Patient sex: M
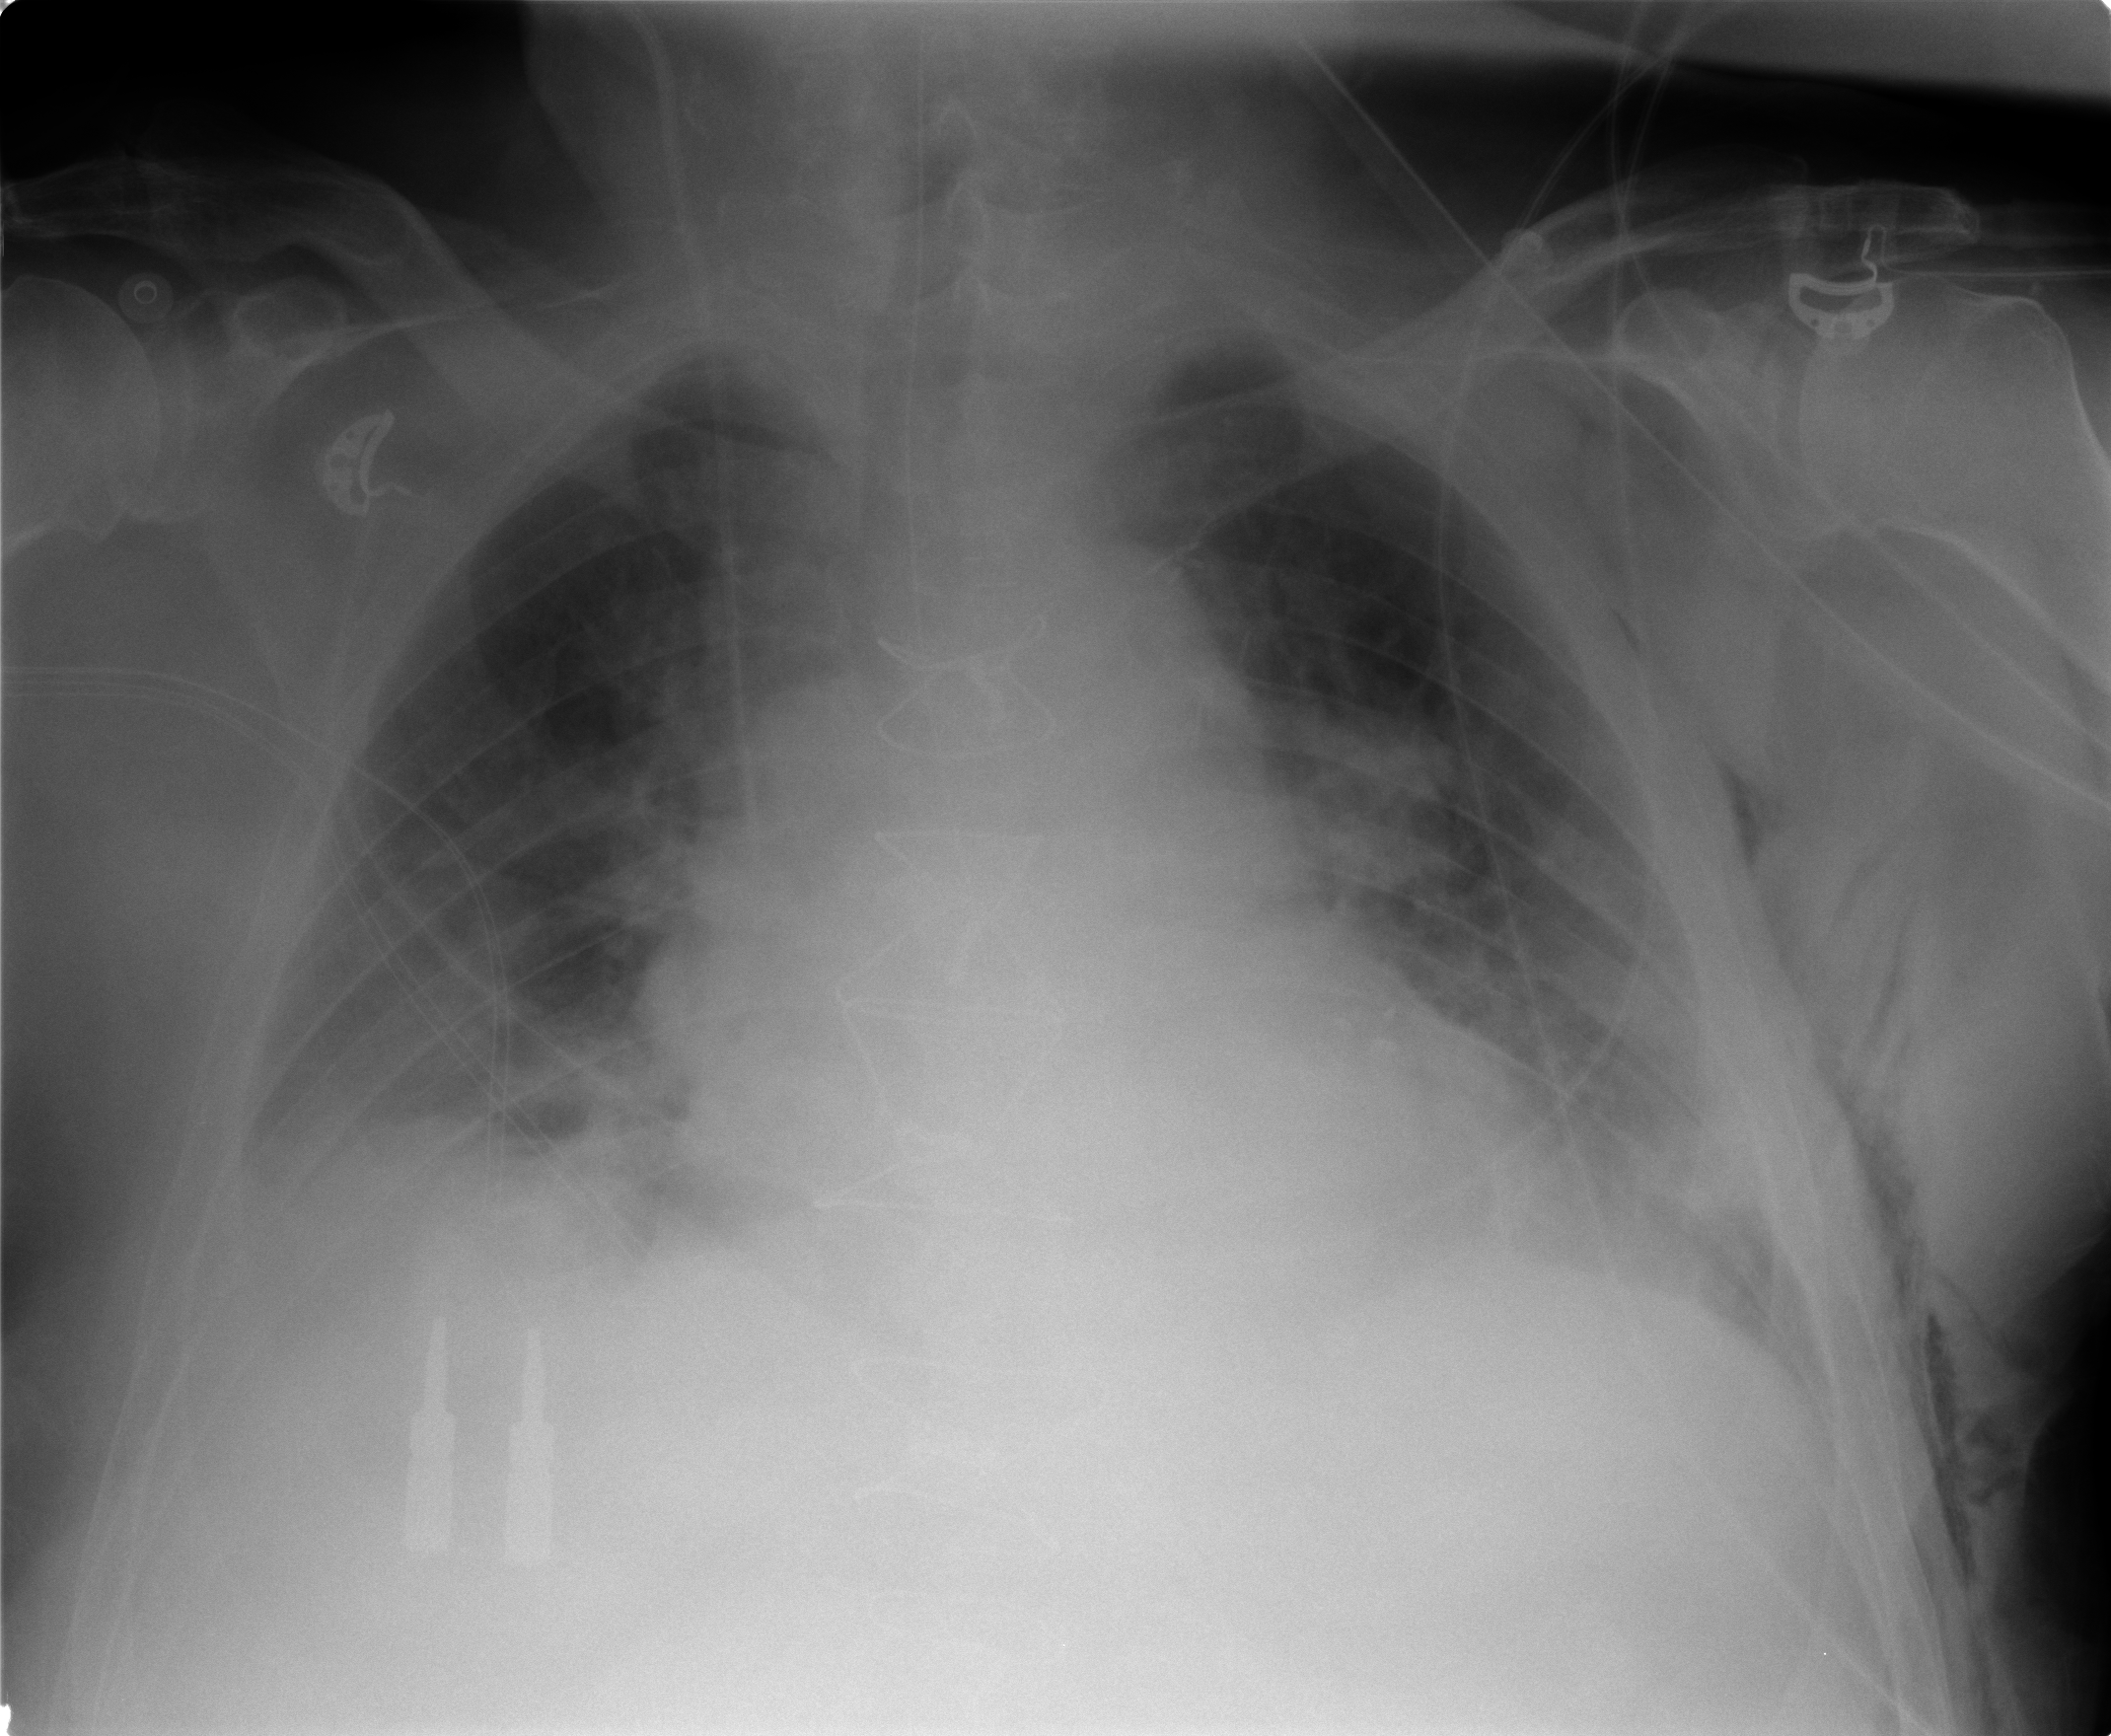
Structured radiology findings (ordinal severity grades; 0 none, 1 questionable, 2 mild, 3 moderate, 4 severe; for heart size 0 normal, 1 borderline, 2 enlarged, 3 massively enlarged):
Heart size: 2
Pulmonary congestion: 2
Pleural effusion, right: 2
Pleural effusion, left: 0
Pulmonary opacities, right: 2
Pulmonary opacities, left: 2
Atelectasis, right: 2
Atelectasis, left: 2